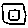
Label: square